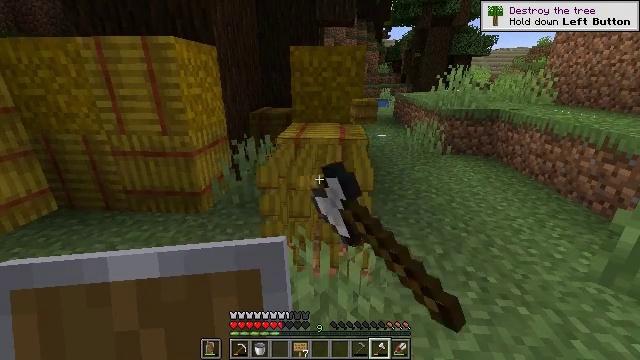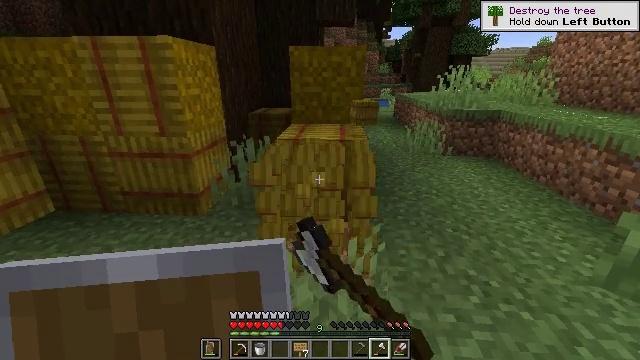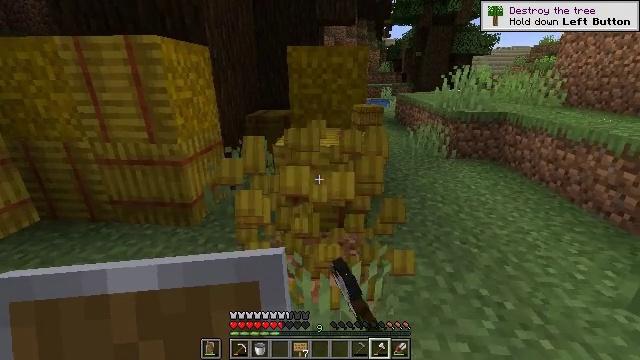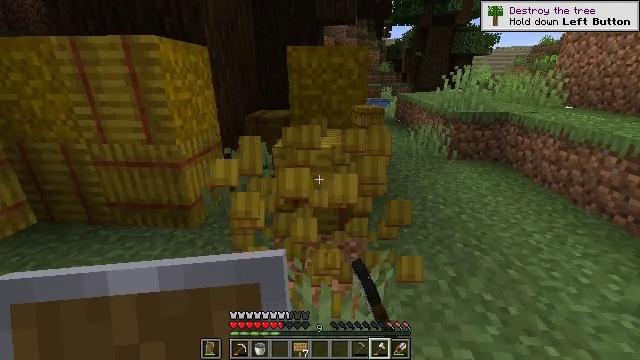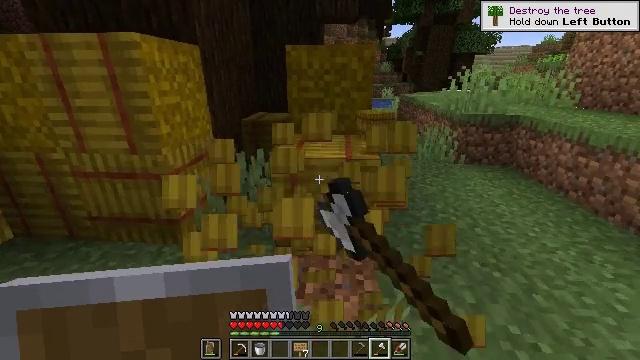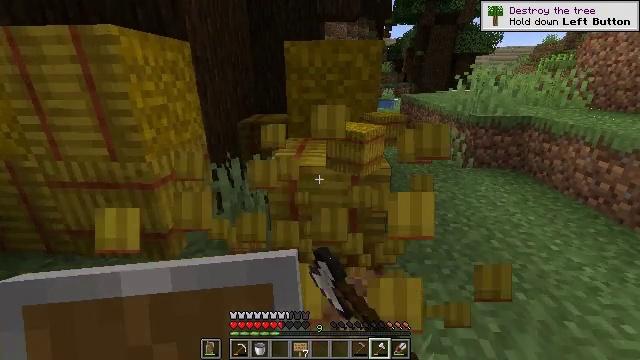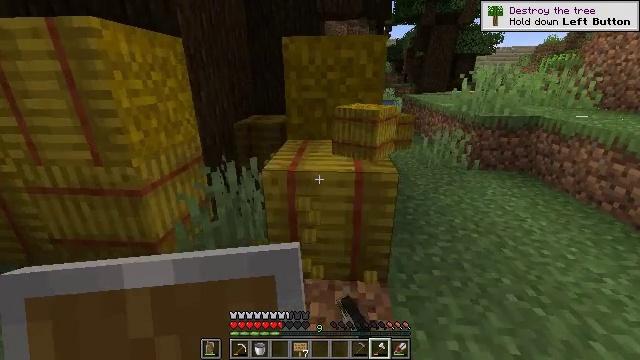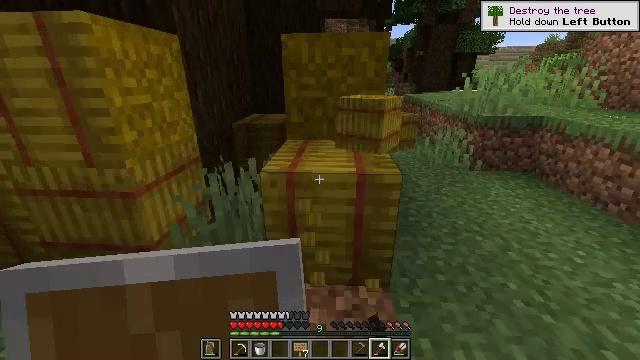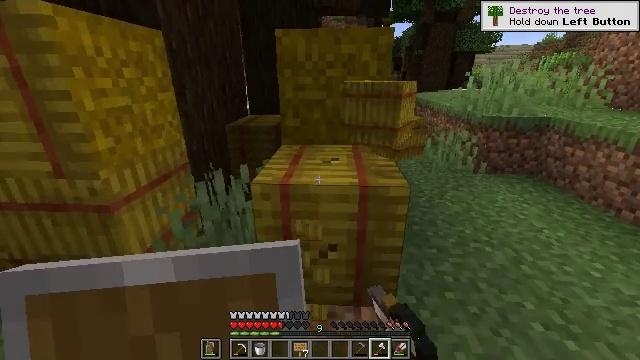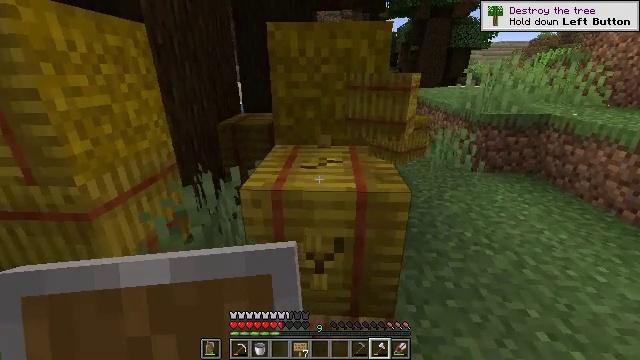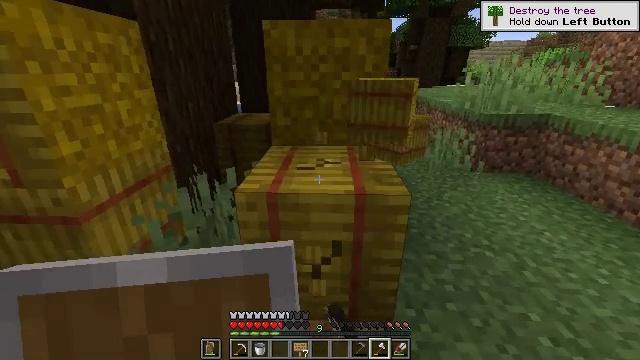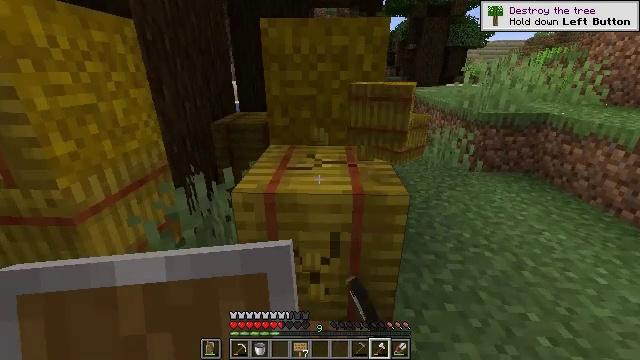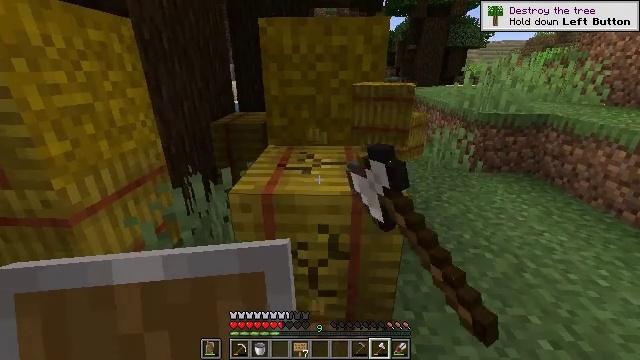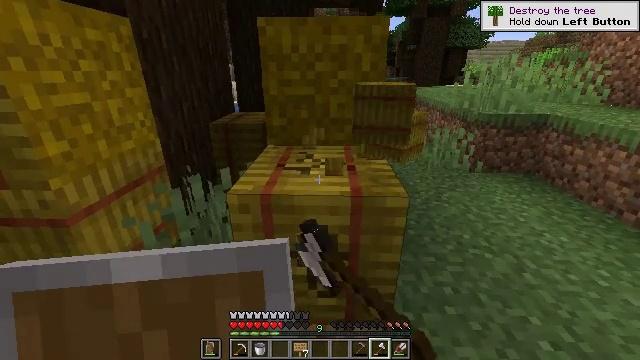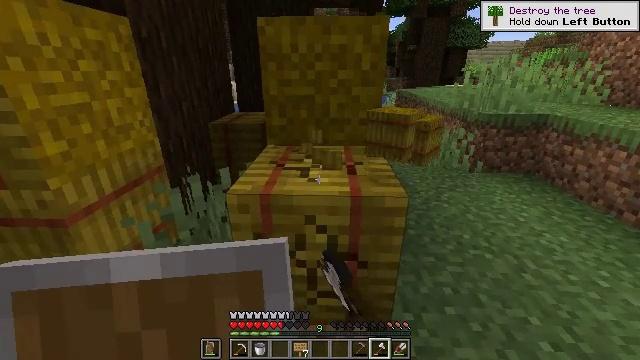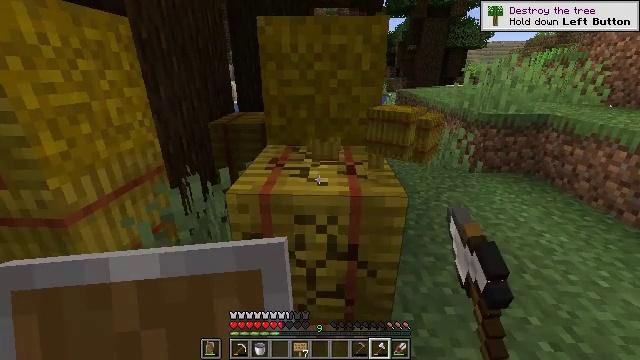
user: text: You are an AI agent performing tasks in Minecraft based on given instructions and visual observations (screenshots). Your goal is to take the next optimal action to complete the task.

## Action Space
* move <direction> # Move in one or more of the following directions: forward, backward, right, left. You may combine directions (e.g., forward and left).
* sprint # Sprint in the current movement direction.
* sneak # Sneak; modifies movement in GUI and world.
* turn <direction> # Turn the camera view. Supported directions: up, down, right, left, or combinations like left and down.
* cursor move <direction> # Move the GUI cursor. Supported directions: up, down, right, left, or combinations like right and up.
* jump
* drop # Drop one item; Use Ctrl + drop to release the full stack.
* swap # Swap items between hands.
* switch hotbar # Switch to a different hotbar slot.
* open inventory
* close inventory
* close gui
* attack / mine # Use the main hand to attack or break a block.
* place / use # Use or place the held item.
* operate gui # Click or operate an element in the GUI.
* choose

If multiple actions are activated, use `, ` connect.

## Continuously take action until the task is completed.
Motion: motion action
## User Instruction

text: Mine a hay block from the field.
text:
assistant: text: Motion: move forward, attack / mine
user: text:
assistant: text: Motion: move forward, attack / mine
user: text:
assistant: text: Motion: move forward, attack / mine
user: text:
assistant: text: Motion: move forward, attack / mine
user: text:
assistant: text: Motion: move forward, attack / mine
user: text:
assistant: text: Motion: move forward, attack / mine
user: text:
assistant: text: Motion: move forward, attack / mine
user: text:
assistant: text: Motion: attack / mine
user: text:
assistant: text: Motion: attack / mine
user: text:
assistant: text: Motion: attack / mine
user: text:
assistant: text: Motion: attack / mine
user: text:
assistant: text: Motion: attack / mine
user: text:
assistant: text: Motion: attack / mine
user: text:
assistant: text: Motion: attack / mine
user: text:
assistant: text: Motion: attack / mine
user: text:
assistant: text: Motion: attack / mine
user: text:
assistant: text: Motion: attack / mine
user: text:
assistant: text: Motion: attack / mine
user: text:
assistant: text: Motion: attack / mine
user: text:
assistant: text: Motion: attack / mine
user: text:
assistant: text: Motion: attack / mine
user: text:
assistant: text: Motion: attack / mine
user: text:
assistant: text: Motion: attack / mine
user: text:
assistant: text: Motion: attack / mine
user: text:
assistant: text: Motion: attack / mine
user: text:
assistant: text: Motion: attack / mine